Question: I have a dataframe with 2 columns, and a separate dictionary to help verify the values in the columns. Column A is a series of Keys, Column B is supposed to have the correct values associated to the keys. Column C is the output column that I wish to get, with a boolean value after checking if Column A (the key in dict) is able to get the matching value in the corresponding row in Column B.
The dictionary is like this:
'countries_dict = {"ANZ": "apj_anz", "AU":"apj_aus", "NZ":"apj_nzl"}'
Image to show the columns A, B and the desired output column C:

I've tried the following code, using a helper column to compare the values found using Col A with Col B and put the result bool in Col C.
'''
countries_dict = {"ANZ": "apj_anz", "AU":"apj_aus", "NZ":"apj_nzl"}
df["helper"] = df["A"].map(countries_dict)
df["C"] = df["helper"] == df["B"]
'''
This however gives me the following error.
'''
numpy.core._exceptions.MemoryError: Unable to allocate 37.8 GiB for an array with shape (71187, 71187) and data type object
'''
This is perhaps because I have over 70k rows in my dataset, wondering if there are any more memory efficient ways to achieving the result.
Any advice on how to resolve this would be much appreciated!
---
I've resolved the issue myself:
Earlier in the program I was extracting a string from another column (Col E) using regex, and also comparing it with the value of a different col (Col D) to set a boolean value at Col F
'''
df['F'] = (df["E"].str.lower()).str.extract(r'-20....(.*?)_') == df["D"]
'''
The script started working when I replaced the above with the following:
'''
df['F'] = (df['E'].str.lower()).str.extract(r'-20....(.*?)_')
df['F'] = df['F'] == df['D']
'''
I still don't know why exactly this happened, but since its working I'd like to close this question. Thanks everyone who answered! Much appreciated
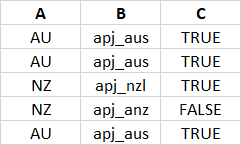
Answer: You could try something like this:
'''
df['C'] = np.where(df.B.eq(df.A.map(countries_dict)), True, False)
'''
Output:
'''
A B C
0 ANZ apj_anz True
1 ANZ apj_aus False
2 AU apj_aus True
3 NZ apj_nzl True
4 ANZ apj_anz True
5 ANZ apj_aus False
6 AU apj_aus True
7 NZ apj_nzl True
8 ANZ apj_anz True
9 ANZ apj_aus False
'''
This would avoid the creation of the helper column and hence reduce the memory usage.
You could also try converting Column 'A' and 'B' to categorical column in case the number of distinct elements in these columns are small. This would further reduce the memory consumption and increase the performance.
Created a sample df with 10 distinct values for column A and B.
Before Conversion:
'''
Data columns (total 2 columns):
# Column Non-Null Count Dtype
--- ------ -------------- -----
0 A <PHONE> non-null object
1 B <PHONE> non-null object
dtypes: object(2)
memory usage: 22.9+ MB
%%timeit
df['C'] = np.where(df.B.eq(df.A.map(countries_dict)), True, False)
63.6 ms +- 499 us per loop (mean +- std. dev. of 7 runs, 10 loops each)
'''
After converting the columns to category:
'''
Data columns (total 2 columns):
# Column Non-Null Count Dtype
--- ------ -------------- -----
0 A <PHONE> non-null category
1 B <PHONE> non-null category
dtypes: category(2)
memory usage: 9.5 MB
%%timeit
df['C'] = np.where(df.B.eq(df.A.map(countries_dict)), True, False)
3.07 ms +- 47.8 us per loop (mean +- std. dev. of 7 runs, 100 loops each)
'''